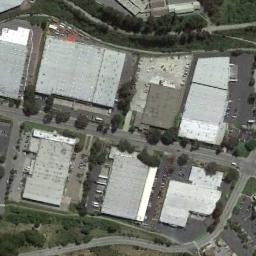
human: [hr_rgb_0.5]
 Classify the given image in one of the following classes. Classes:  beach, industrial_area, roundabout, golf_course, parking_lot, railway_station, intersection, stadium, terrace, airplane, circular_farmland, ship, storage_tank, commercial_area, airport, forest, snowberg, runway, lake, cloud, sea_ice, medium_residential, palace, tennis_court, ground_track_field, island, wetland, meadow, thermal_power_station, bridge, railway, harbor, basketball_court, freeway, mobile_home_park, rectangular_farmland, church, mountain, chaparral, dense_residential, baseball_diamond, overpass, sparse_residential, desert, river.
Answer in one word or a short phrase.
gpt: industrial_area